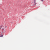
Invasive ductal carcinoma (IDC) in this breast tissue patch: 0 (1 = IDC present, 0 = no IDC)